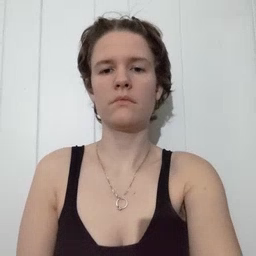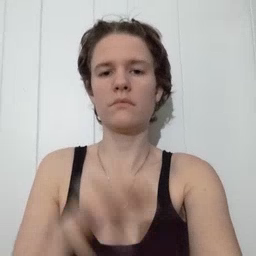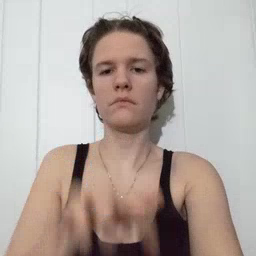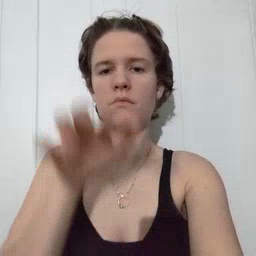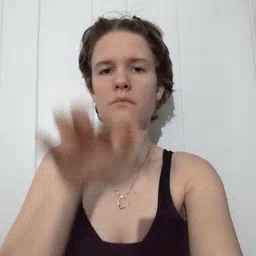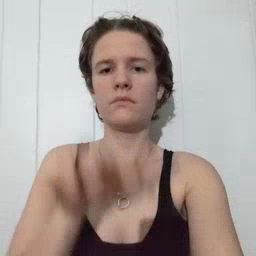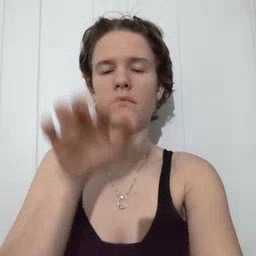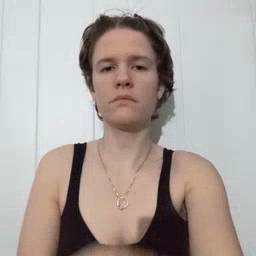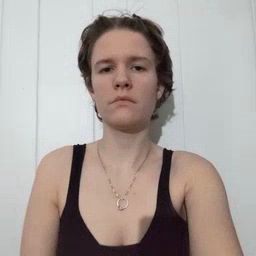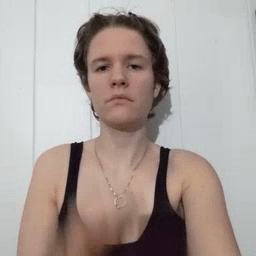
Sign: alligator